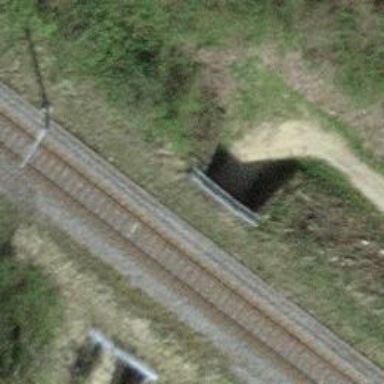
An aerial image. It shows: Gravel track passing through culvert tunnel with grade2 tracktype.